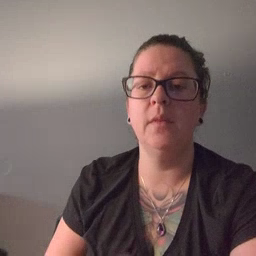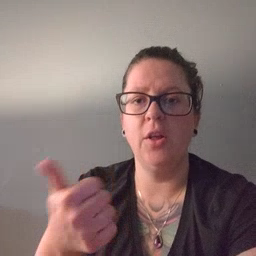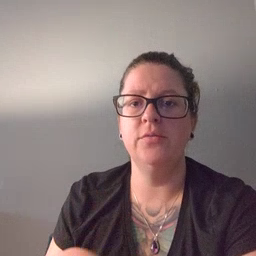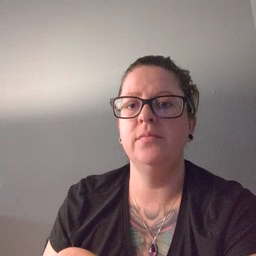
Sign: another